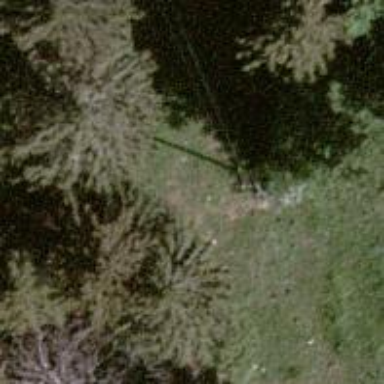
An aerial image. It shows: Power pole.